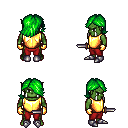
a pixel art fantasy rpg character, male body template, orc, green skin, gold chest armor, red pants, green swoop hairstyle, gold gloves, metal boots, dagger, four views (front, back, left, right), 2x2 character sprite sheet, small pixel art, hard edges, no anti-aliasing